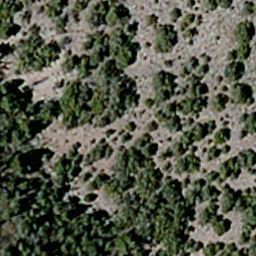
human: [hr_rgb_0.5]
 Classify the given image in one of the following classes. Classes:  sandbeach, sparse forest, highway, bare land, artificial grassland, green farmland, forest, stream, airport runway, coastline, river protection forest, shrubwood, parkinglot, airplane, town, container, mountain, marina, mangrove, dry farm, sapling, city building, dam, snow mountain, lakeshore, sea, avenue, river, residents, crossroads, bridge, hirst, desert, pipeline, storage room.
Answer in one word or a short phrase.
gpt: sparse forest